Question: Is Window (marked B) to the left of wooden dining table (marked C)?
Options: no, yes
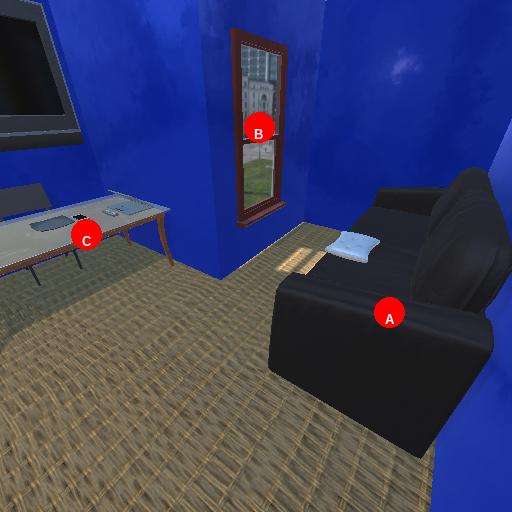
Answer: no